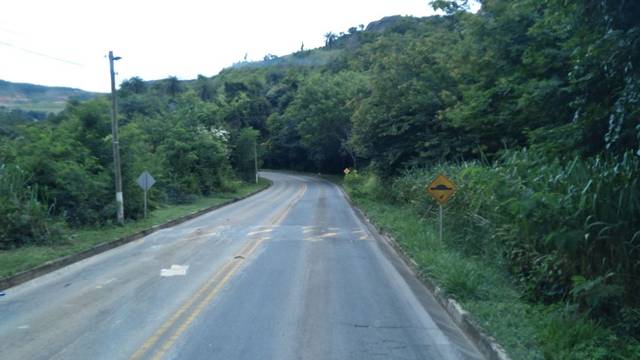
Region: Brazil
Coordinates: -19.87, -43.855